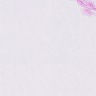
Metastatic tissue present: no